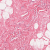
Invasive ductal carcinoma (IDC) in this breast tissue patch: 0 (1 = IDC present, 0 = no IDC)